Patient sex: M
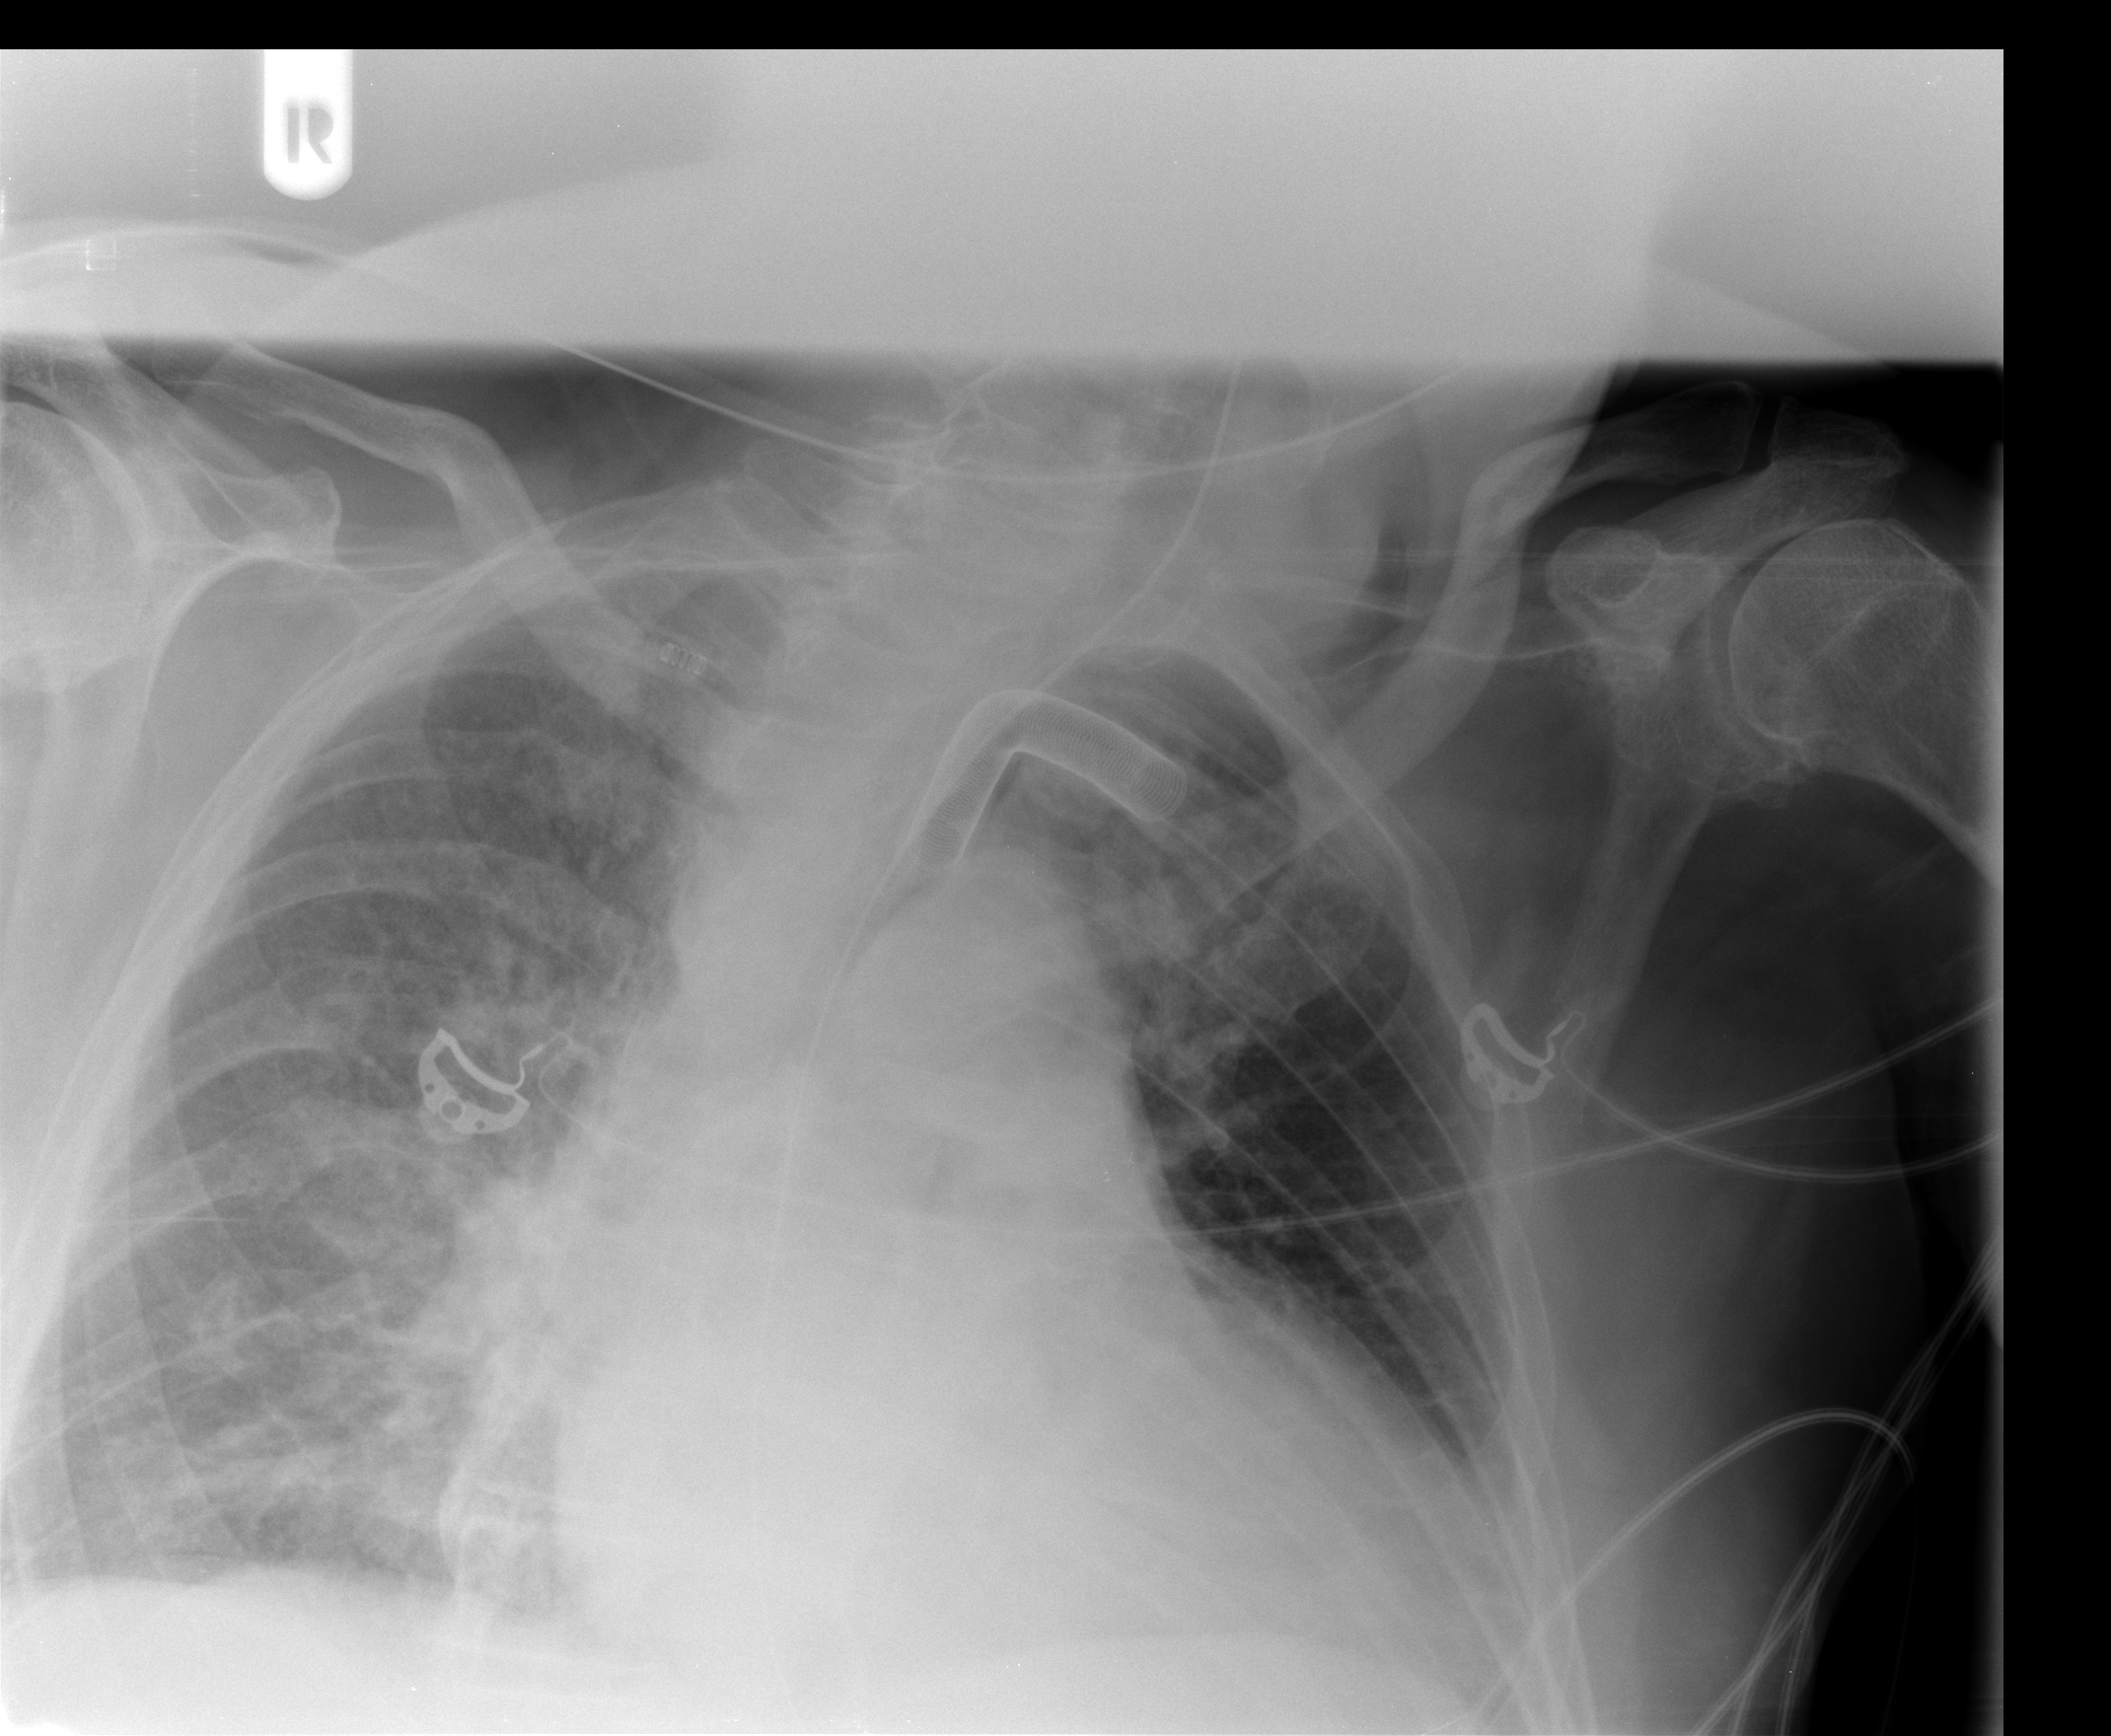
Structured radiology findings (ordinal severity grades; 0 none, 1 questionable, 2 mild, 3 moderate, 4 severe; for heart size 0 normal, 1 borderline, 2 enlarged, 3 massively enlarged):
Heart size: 2
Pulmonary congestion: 1
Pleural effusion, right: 0
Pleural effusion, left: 0
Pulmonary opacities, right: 0
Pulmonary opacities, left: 0
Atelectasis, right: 2
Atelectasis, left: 0